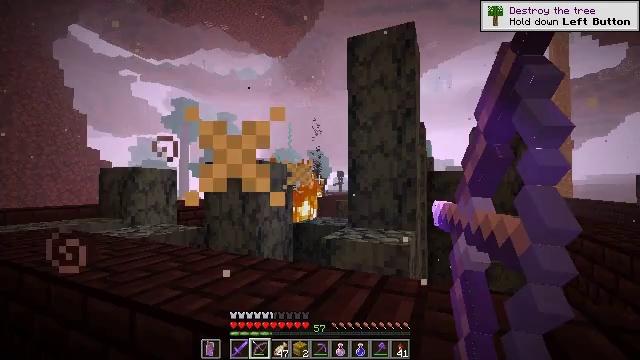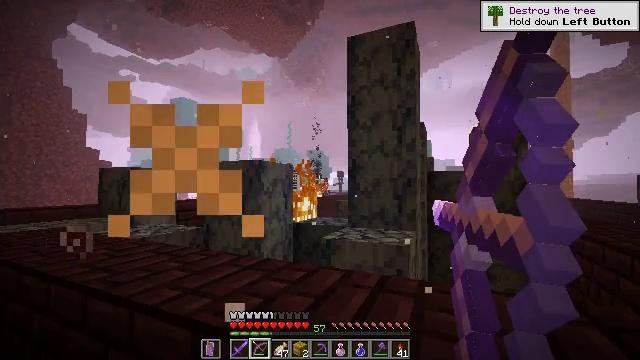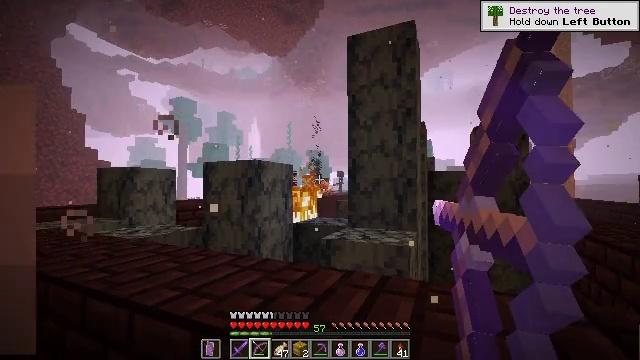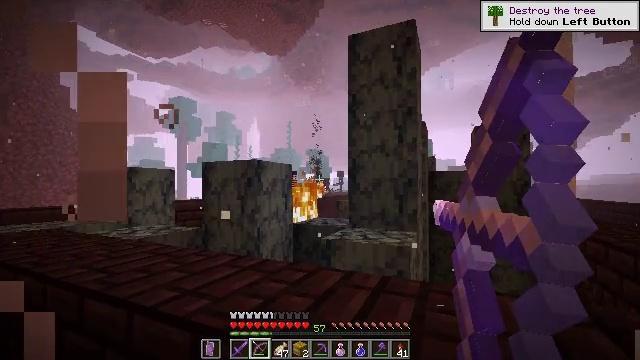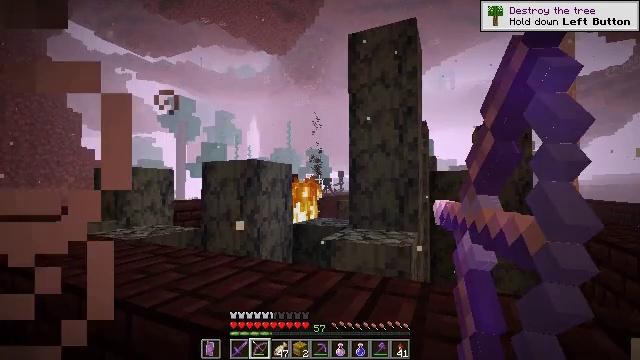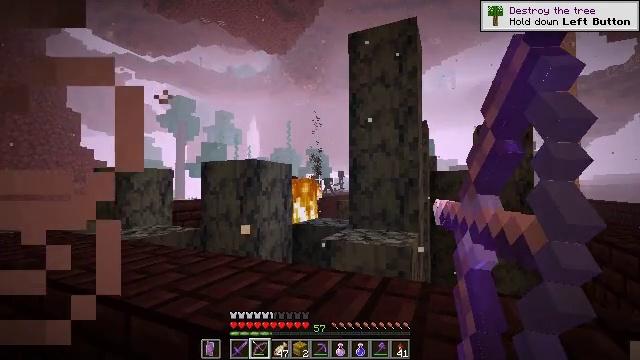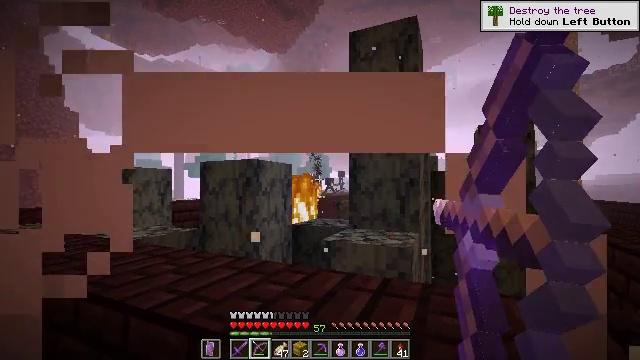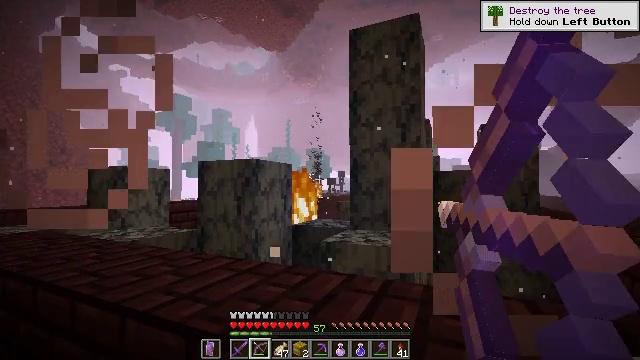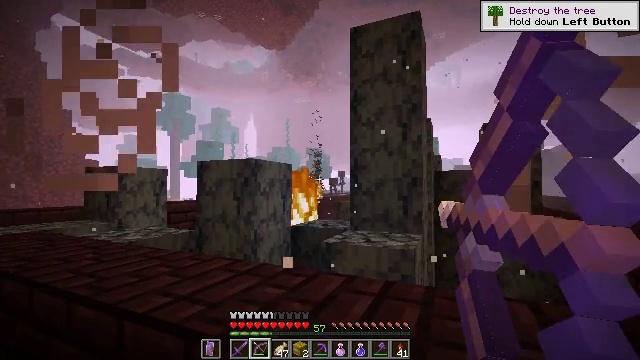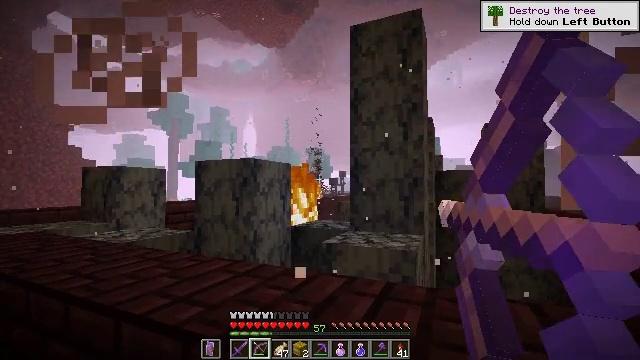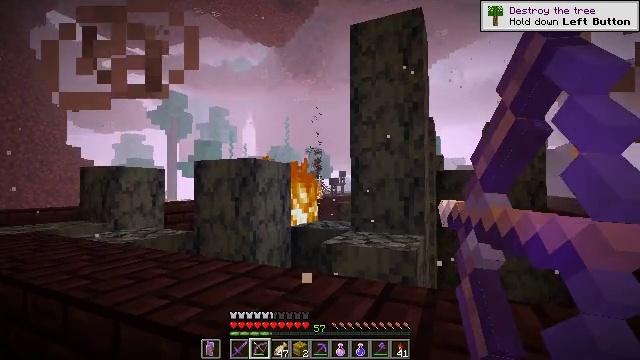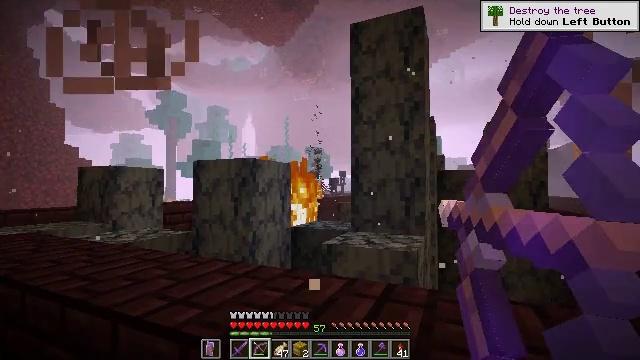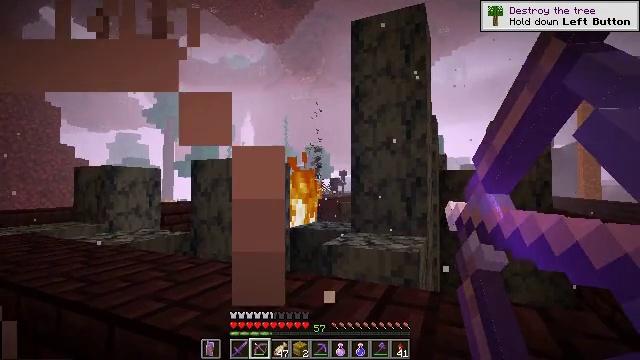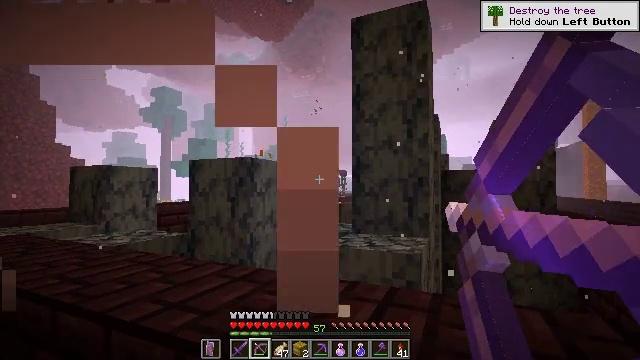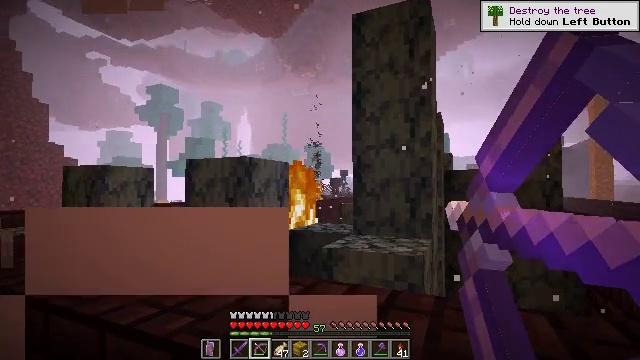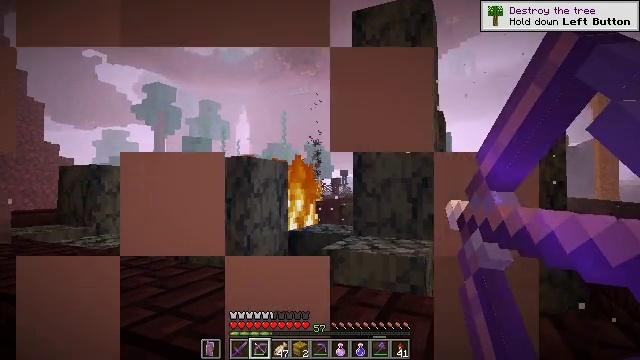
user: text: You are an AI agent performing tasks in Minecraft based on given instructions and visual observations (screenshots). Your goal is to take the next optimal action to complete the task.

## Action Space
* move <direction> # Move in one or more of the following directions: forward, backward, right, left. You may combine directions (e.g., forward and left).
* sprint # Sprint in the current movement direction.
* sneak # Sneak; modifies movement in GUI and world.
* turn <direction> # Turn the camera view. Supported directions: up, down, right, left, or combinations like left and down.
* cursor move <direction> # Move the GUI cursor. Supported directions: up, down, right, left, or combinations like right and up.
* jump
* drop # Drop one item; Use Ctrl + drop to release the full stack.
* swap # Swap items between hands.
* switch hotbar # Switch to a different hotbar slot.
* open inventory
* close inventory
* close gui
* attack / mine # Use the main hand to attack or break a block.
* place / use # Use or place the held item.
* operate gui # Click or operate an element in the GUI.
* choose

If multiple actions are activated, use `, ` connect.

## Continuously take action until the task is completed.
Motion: motion action
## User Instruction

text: Kill a magma cube.
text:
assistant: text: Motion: use / place
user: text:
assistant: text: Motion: use / place
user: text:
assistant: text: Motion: use / place
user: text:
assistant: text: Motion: use / place
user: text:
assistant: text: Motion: use / place
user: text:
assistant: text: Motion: use / place
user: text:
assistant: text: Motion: use / place
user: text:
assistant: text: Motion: use / place
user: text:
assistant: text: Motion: use / place
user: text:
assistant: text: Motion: use / place
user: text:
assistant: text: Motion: use / place
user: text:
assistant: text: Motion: use / place
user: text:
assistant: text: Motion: use / place
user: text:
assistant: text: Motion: use / place
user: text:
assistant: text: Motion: use / place
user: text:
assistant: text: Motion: use / place
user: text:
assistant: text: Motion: use / place
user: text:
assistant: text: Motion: use / place
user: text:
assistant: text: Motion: use / place
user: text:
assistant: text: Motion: use / place
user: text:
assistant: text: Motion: use / place
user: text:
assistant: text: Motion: use / place
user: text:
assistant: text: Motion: use / place
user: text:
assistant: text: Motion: use / place
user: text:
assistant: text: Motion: use / place
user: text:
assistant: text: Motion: use / place
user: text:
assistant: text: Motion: turn left, use / place
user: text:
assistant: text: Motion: move left, turn left, use / place
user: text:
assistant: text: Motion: move left, turn left, use / place
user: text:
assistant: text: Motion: move left, turn left and down, use / place